Question: Reference Image:

The red circle has a radius of r
The blue square has a side length of s
The goal is to generate a random point within the blue zone but not in the red zone
I already have a solution, but it involves trial and error and that is not my prefered method, is there some sort of mathematical solution to this problem?
Here is my method
Let rx and ry be the random variables
'''
rx = random number between 0 and s
ry = random number between 0 and s
while (distance(rx,ry,0,0) < r)
{
rx = random number between 0 and s
ry = random number between 0 and s
}
return rx ry;
'''
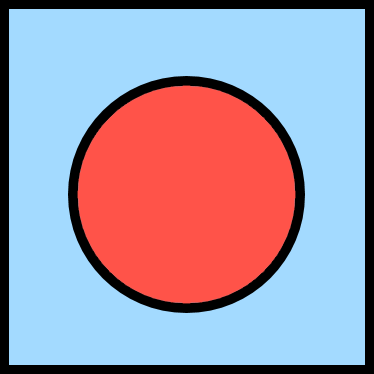
Answer: I'll not enter on the discussion math vs. programming. For me this question has both. This is my take.
You can try to map a point generated in the [0,1] interval to the blue area. This should give a normal distribution if both shapes were concentric circles. When you have a square, the points will be sparser the closer you get to the diagonal.
The idea is to work in polar coordinates:
1. Assume that the center of your picture is in cartesian (x,y) position (0,0).
2. Generate a number a in the [0,1] interval.
3. Convert this number to an angle w = 2 * pi * a. This will be your polar angle. The equation y = x * tan(w) defines a straight line going through the center of the picture.
4. Now the tricky part: calculate the limits acceptable for the radial part (rho) of the number. It must be larger than the radius of the circle r and smaller than the point where the line defined in step 3 intercepts the square.
5. There will be four possibilities, one for each side of the square. The "top" side is for the case where w has values from pi/4 to 3pi/4; the "left side" is for w ranging from 3pi/4 to 5pi/4; the "bottom side" has w between 5pi/4 and 7pi/4; and the "right" side has w from 7pi/4 to 2pi and from 0 to pi/4.
6. Let's take the top line as an example: it sits at the position y = s / 2. The interception of the line defined in 3 with the top side is then at position s/2 = xi tan(w).
7. The cartesian point (xi, s/2) defines the largest value for rho: R = sqrt(xi^2 + (s/2)^2)
8. Now generate another value b in the [0,1] interval
9. Map this value to the [r,R] interval: rho = r + b * R
10. Finally get your numbers X = rho * cos(w) and Y = rho * sin(w) which should be in the blue area.
Note that from step 5 on, you have to check which side of the square is the one you should take into account (which value of 'w').
As mentioned above, the problem is that the diagonals are longer than the directions along the main axes producing a sparser distribution. It is up to you to see if that is a problem or not. Note that the mapping does not pile up points close to the circle edge. Also ask yourself if the checks on directions are practical or not (I am assuming that the square and circle shapes are crude approximations to what you really want).